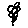
Label: flower